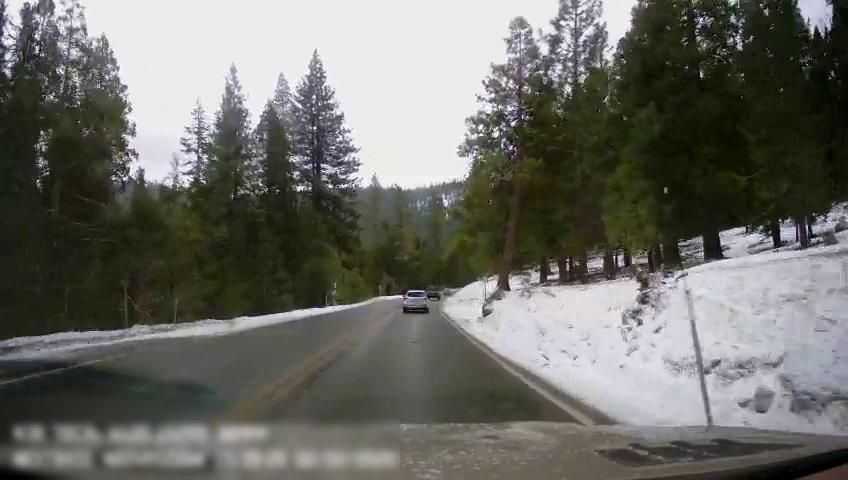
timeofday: Day
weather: Snowy
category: Drivable Space
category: Vehicles | Truck
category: Vehicles | SUV
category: Lanes | Current Lane
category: Lanes | Opposite Lane
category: Lanes | Current Lane
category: Lanes | Opposite Lane